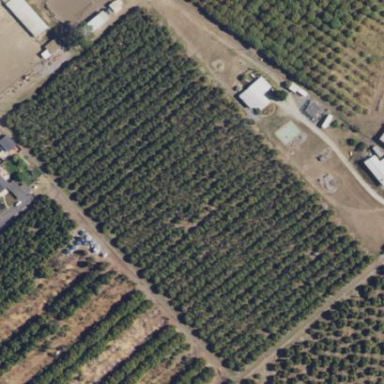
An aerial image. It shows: Orchard.